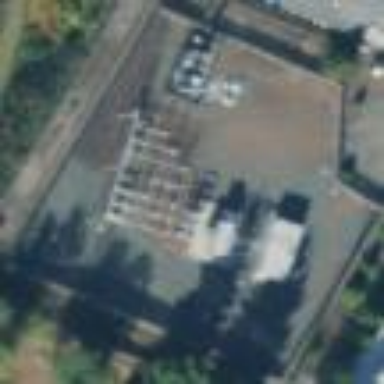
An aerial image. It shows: Distribution power substation secured by fence.